Question: I'm drawing two shapes (circles) in a JPanel and I need to connect them with a line. I was doing this by just getting the middle point of the circle and connecting each other, easy.
The problem is that now I need to make single-direction lines, which has an "arrow" at the end, to point out which direction the line goes. So now I can't use the middle point of the circle because I need to connect each other from border to border, so the "arrow' can appear correctly.
On my last try that was the result, nothing good:

PS: In the screenshot I'm not filling the circles just to see the exact position of the line, but normally I would fill it.
I'm having trouble to calculate the exact position of the border I need to start/end my line. Anyone has any idea on how to do this?
EDIT: The circles are movable, they could be in any position, so the line should work in any case.
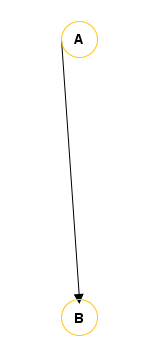
Answer: Okay, so basically, we can break down the problem to basic issues:
1. Get the angle between the two circles
2. Draw a line from circumference of one circle to another along this angle
Both these issues aren't hard to solve (and any time spent searching the internet would provide solutions - because that's where I got them from ;))
So, the angle between two points could be calculated using something like...
'''
protected double angleBetween(Point2D from, Point2D to) {
double x = from.getX();
double y = from.getY();
// This is the difference between the anchor point
// and the mouse. Its important that this is done
// within the local coordinate space of the component,
// this means either the MouseMotionListener needs to
// be registered to the component itself (preferably)
// or the mouse coordinates need to be converted into
// local coordinate space
double deltaX = to.getX() - x;
double deltaY = to.getY() - y;
// Calculate the angle...
// This is our "0" or start angle..
double rotation = -Math.atan2(deltaX, deltaY);
rotation = Math.toRadians(Math.toDegrees(rotation) + 180);
return rotation;
}
'''
And the point on a circle can be calculated using something like...
'''
protected Point2D getPointOnCircle(Point2D center, double radians, double radius) {
double x = center.getX();
double y = center.getY();
radians = radians - Math.toRadians(90.0); // 0 becomes the top
// Calculate the outter point of the line
double xPosy = Math.round((float) (x + Math.cos(radians) * radius));
double yPosy = Math.round((float) (y + Math.sin(radians) * radius));
return new Point2D.Double(xPosy, yPosy);
}
'''
Just beware, there's some internal modifications of the results to allow for the difference between the mathematical solution and the way that the 'Graphics' API draws circles
Okay, so big deal you say, how does that help me? Well, I great deal actually.
You'd calculate the angle between the to circles (both to and from, you might be able to simple inverse one angle, but I have the calculation available so I used it). From that, you can calculate the point on each circle where the line will intersect and then you simply need to draw it, something like...
'''
double from = angleBetween(circle1, circle2);
double to = angleBetween(circle2, circle1);
Point2D pointFrom = getPointOnCircle(circle1, from);
Point2D pointTo = getPointOnCircle(circle2, to);
Line2D line = new Line2D.Double(pointFrom, pointTo);
g2d.draw(line);
'''
# Runnable Example
Because I've distilled much of the calculations down to communalised properties, I've provided my test code as a runnable example. All the calculations are based on dynamic values, nothing is really hard coded. For example, you can change the size and positions of the circles and the calculations should continue to work...
<URL>
'''
import java.awt.Color;
import java.awt.Dimension;
import java.awt.EventQueue;
import java.awt.Graphics;
import java.awt.Graphics2D;
import java.awt.Shape;
import java.awt.geom.Ellipse2D;
import java.awt.geom.Line2D;
import java.awt.geom.Point2D;
import java.awt.geom.Rectangle2D;
import javax.swing.JFrame;
import javax.swing.JPanel;
import javax.swing.UIManager;
import javax.swing.UnsupportedLookAndFeelException;
public class Test {
public static void main(String[] args) {
new Test();
}
public Test() {
EventQueue.invokeLater(new Runnable() {
@Override
public void run() {
try {
UIManager.setLookAndFeel(UIManager.getSystemLookAndFeelClassName());
} catch (ClassNotFoundException | InstantiationException | IllegalAccessException | UnsupportedLookAndFeelException ex) {
ex.printStackTrace();
}
JFrame frame = new JFrame("Testing");
frame.setDefaultCloseOperation(JFrame.EXIT_ON_CLOSE);
frame.add(new TestPane());
frame.pack();
frame.setLocationRelativeTo(null);
frame.setVisible(true);
}
});
}
public class TestPane extends JPanel {
private Ellipse2D circle1;
private Ellipse2D circle2;
private Point2D drawTo;
public TestPane() {
circle1 = new Ellipse2D.Double(10, 10, 40, 40);
circle2 = new Ellipse2D.Double(100, 150, 40, 40);
//addMouseMotionListener(new MouseAdapter() {
// @Override
// public void mouseMoved(MouseEvent e) {
// drawTo = new Point2D.Double(e.getPoint().x, e.getPoint().y);
// repaint();
// }
//});
}
protected Point2D center(Rectangle2D bounds) {
return new Point2D.Double(bounds.getCenterX(), bounds.getCenterY());
}
protected double angleBetween(Shape from, Shape to) {
return angleBetween(center(from.getBounds2D()), center(to.getBounds2D()));
}
protected double angleBetween(Point2D from, Point2D to) {
double x = from.getX();
double y = from.getY();
// This is the difference between the anchor point
// and the mouse. Its important that this is done
// within the local coordinate space of the component,
// this means either the MouseMotionListener needs to
// be registered to the component itself (preferably)
// or the mouse coordinates need to be converted into
// local coordinate space
double deltaX = to.getX() - x;
double deltaY = to.getY() - y;
// Calculate the angle...
// This is our "0" or start angle..
double rotation = -Math.atan2(deltaX, deltaY);
rotation = Math.toRadians(Math.toDegrees(rotation) + 180);
return rotation;
}
protected Point2D getPointOnCircle(Shape shape, double radians) {
Rectangle2D bounds = shape.getBounds();
// Point2D point = new Point2D.Double(bounds.getX(), bounds.getY());
Point2D point = center(bounds);
return getPointOnCircle(point, radians, Math.max(bounds.getWidth(), bounds.getHeight()) / 2d);
}
protected Point2D getPointOnCircle(Point2D center, double radians, double radius) {
double x = center.getX();
double y = center.getY();
radians = radians - Math.toRadians(90.0); // 0 becomes th?e top
// Calculate the outter point of the line
double xPosy = Math.round((float) (x + Math.cos(radians) * radius));
double yPosy = Math.round((float) (y + Math.sin(radians) * radius));
return new Point2D.Double(xPosy, yPosy);
}
@Override
public Dimension getPreferredSize() {
return new Dimension(200, 200);
}
protected void paintComponent(Graphics g) {
super.paintComponent(g);
Graphics2D g2d = (Graphics2D) g.create();
g2d.draw(circle1);
g2d.draw(circle2);
// This was used for testing, it will draw a line from circle1 to the
// drawTo point, which, if enabled, is the last known position of the
// mouse
//if (drawTo != null) {
// Point2D pointFrom = center(circle1.getBounds2D());
// g2d.setColor(Color.RED);
// g2d.draw(new Line2D.Double(drawTo, pointFrom));
//
// double from = angleBetween(pointFrom, drawTo);
// System.out.println(NumberFormat.getNumberInstance().format(Math.toDegrees(from)));
//
// Point2D poc = getPointOnCircle(circle1, from);
// g2d.setColor(Color.BLUE);
// g2d.draw(new Line2D.Double(poc, drawTo));
//}
double from = angleBetween(circle1, circle2);
double to = angleBetween(circle2, circle1);
Point2D pointFrom = getPointOnCircle(circle1, from);
Point2D pointTo = getPointOnCircle(circle2, to);
g2d.setColor(Color.RED);
Line2D line = new Line2D.Double(pointFrom, pointTo);
g2d.draw(line);
g2d.dispose();
}
}
}
'''
# Arrow head
The intention is to treat the arrow head as a separate entity. The reason is because it's just simpler that way, you also get a more consistent result regardless of the distance between the objects.
So, to start with, I define a new 'Shape'...
'''
public class ArrowHead extends Path2D.Double {
public ArrowHead() {
int size = 10;
moveTo(0, size);
lineTo(size / 2, 0);
lineTo(size, size);
}
}
'''
Pretty simple really. It just creates two lines, which point up, meeting in the middle of the available space.
Then in the 'paintComponent' method, we perform some 'AffineTransform' magic using the available information we already have, namely
- -
And transform the 'ArrowHead' shape...
'''
g2d.setColor(Color.MAGENTA);
ArrowHead arrowHead = new ArrowHead();
AffineTransform at = AffineTransform.getTranslateInstance(
pointTo.getX() - (arrowHead.getBounds2D().getWidth() / 2d),
pointTo.getY());
at.rotate(from, arrowHead.getBounds2D().getCenterX(), 0);
arrowHead.transform(at);
g2d.draw(arrowHead);
'''
<URL>
Now, because I'm crazy, I also tested the code by drawing an arrow pointing at our source circle, just to prove that the calculations would work...
'''
// This just proofs that the previous calculations weren't a fluke
// and that the arrow can be painted pointing to the source object as well
g2d.setColor(Color.GREEN);
arrowHead = new ArrowHead();
at = AffineTransform.getTranslateInstance(
pointFrom.getX() - (arrowHead.getBounds2D().getWidth() / 2d),
pointFrom.getY());
at.rotate(to, arrowHead.getBounds2D().getCenterX(), 0);
arrowHead.transform(at);
g2d.draw(arrowHead);
'''